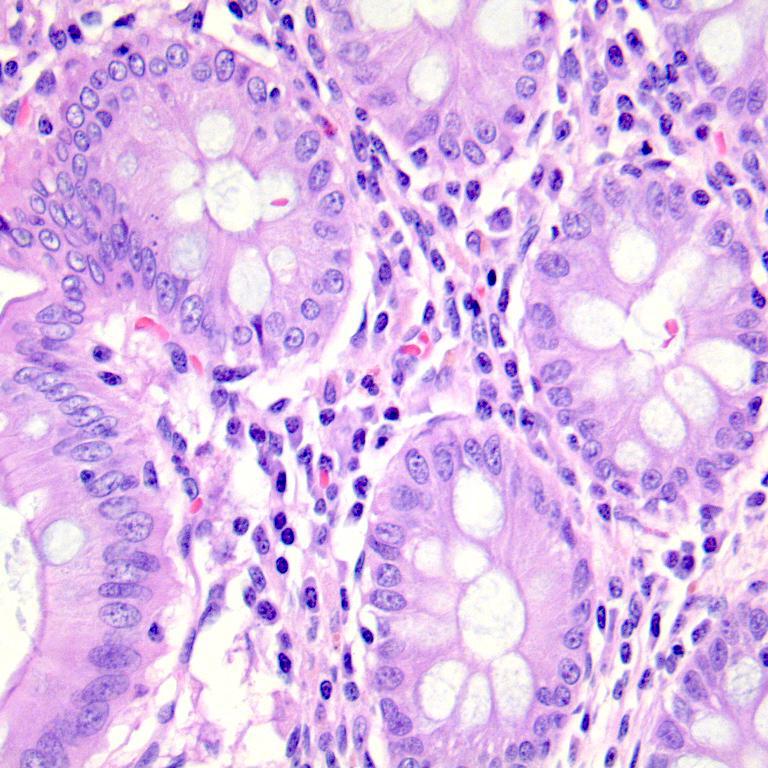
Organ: colon
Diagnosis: benign